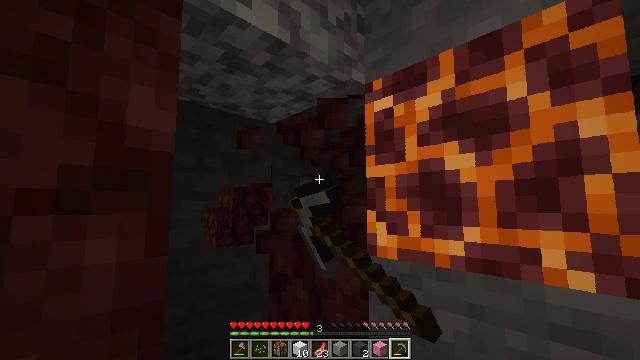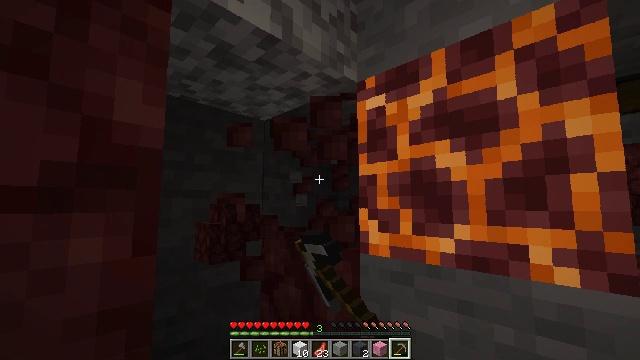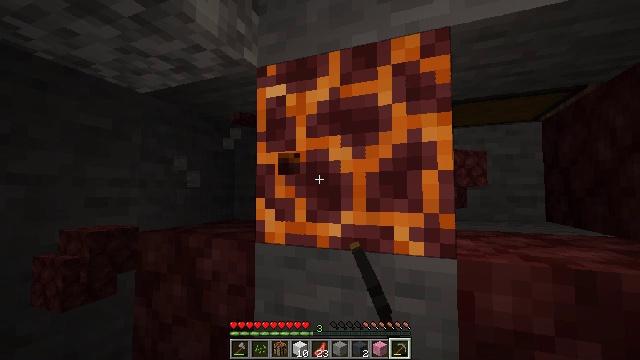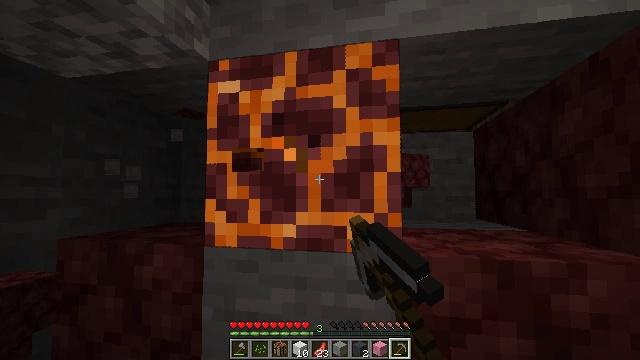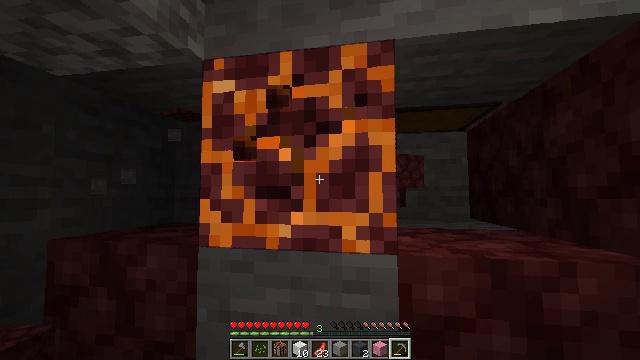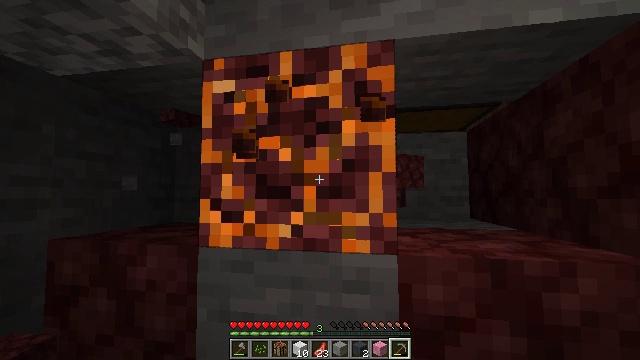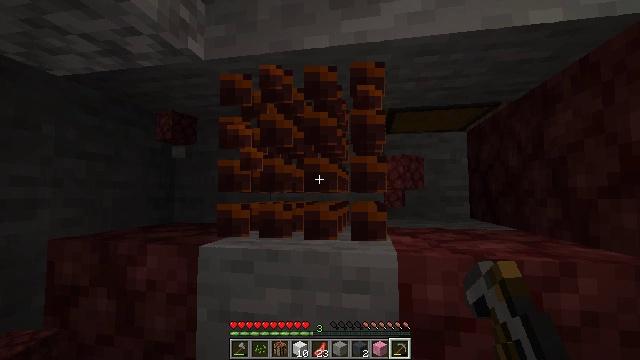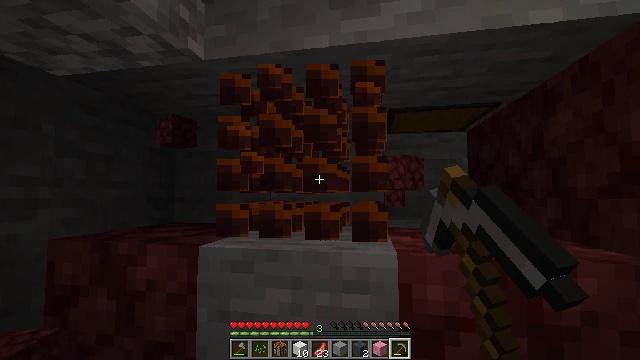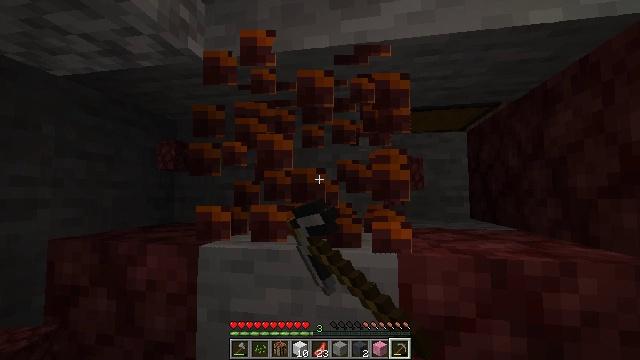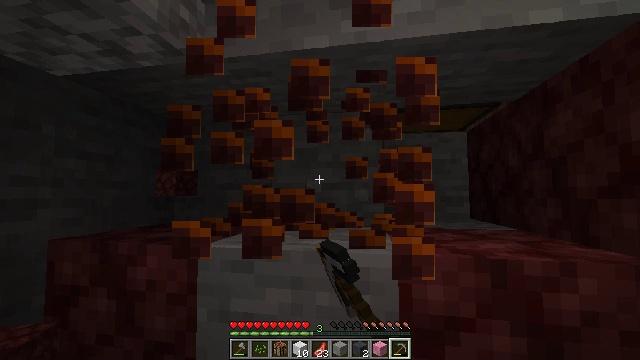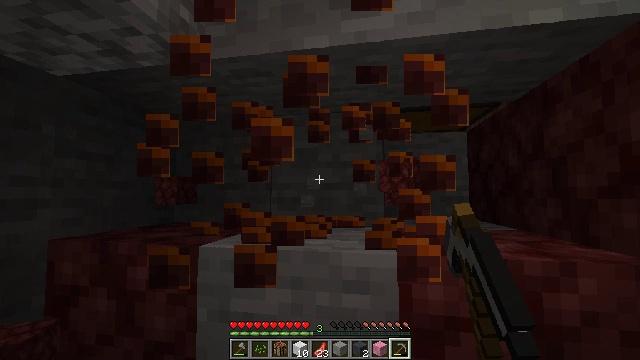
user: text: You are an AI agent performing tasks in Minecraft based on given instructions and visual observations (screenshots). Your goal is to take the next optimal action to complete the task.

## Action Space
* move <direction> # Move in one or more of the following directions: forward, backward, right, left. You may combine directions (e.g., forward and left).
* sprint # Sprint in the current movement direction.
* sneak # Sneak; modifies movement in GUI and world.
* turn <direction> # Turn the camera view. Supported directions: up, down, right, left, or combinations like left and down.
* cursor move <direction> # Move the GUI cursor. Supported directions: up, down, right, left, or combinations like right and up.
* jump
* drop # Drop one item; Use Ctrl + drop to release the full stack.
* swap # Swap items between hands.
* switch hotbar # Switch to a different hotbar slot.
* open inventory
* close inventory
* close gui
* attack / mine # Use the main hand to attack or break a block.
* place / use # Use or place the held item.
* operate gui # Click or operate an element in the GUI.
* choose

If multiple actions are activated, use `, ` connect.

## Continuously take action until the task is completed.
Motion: motion action
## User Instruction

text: Retrieve a magma block for building or traps.
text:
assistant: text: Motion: sneak, turn right, attack / mine
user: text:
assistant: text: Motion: sneak, turn right and down, attack / mine
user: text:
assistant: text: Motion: sneak, turn right, attack / mine
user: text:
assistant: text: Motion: sneak, turn right, attack / mine
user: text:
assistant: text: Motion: sneak, attack / mine
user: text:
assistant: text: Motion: sneak, attack / mine
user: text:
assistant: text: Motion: sneak, attack / mine
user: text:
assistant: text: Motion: sneak, attack / mine
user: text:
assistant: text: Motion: sneak, attack / mine
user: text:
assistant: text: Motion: sneak, attack / mine
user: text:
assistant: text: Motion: sneak, attack / mine